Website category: university
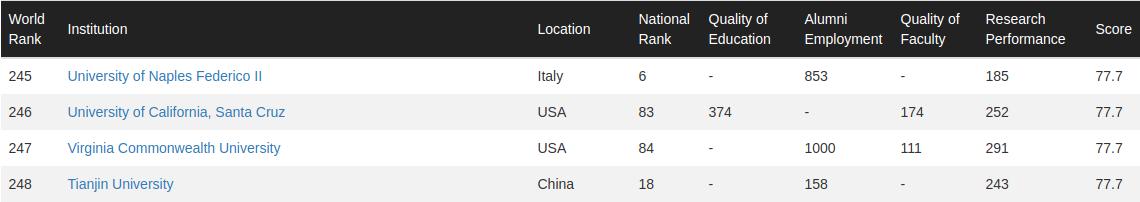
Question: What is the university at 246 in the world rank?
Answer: University of California, Santa Cruz

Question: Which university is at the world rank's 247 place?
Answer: Virginia Commonwealth University

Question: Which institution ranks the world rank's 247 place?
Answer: Virginia Commonwealth University

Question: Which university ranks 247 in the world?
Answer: Virginia Commonwealth University

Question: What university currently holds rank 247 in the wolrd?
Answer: Virginia Commonwealth University

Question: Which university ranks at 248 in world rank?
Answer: Tianjin University

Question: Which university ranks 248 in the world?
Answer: Tianjin University

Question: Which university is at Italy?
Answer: University of Naples Federico II

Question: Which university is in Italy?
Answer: University of Naples Federico II

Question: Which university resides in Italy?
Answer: University of Naples Federico II

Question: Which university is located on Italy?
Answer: University of Naples Federico II

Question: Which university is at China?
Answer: Tianjin University

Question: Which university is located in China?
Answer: Tianjin University

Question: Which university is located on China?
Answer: Tianjin University

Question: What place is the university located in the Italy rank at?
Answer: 245

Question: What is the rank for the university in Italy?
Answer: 245

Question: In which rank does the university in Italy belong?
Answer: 245

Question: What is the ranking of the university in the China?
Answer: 248

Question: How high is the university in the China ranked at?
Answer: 248

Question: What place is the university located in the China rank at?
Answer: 248

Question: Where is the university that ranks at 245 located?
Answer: Italy

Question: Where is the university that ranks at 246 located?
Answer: USA

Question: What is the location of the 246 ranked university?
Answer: USA

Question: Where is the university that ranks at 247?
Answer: USA

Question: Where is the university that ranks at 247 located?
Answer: USA

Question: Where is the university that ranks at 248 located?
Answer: China

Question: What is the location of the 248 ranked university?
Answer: China